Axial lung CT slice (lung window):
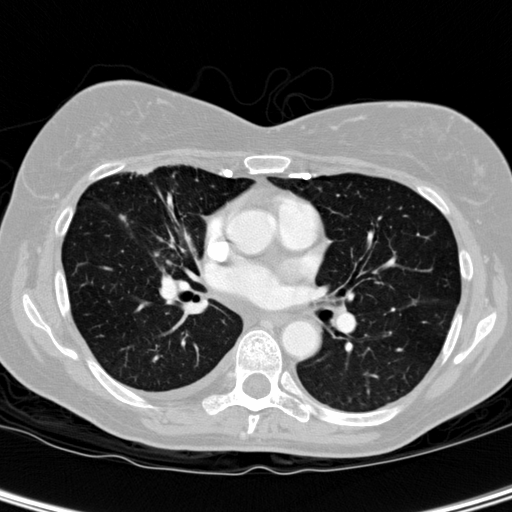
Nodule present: no